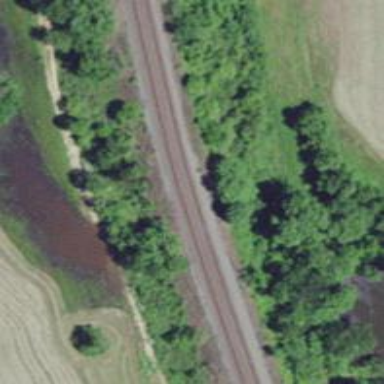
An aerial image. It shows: Railway with two tracks.